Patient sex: M
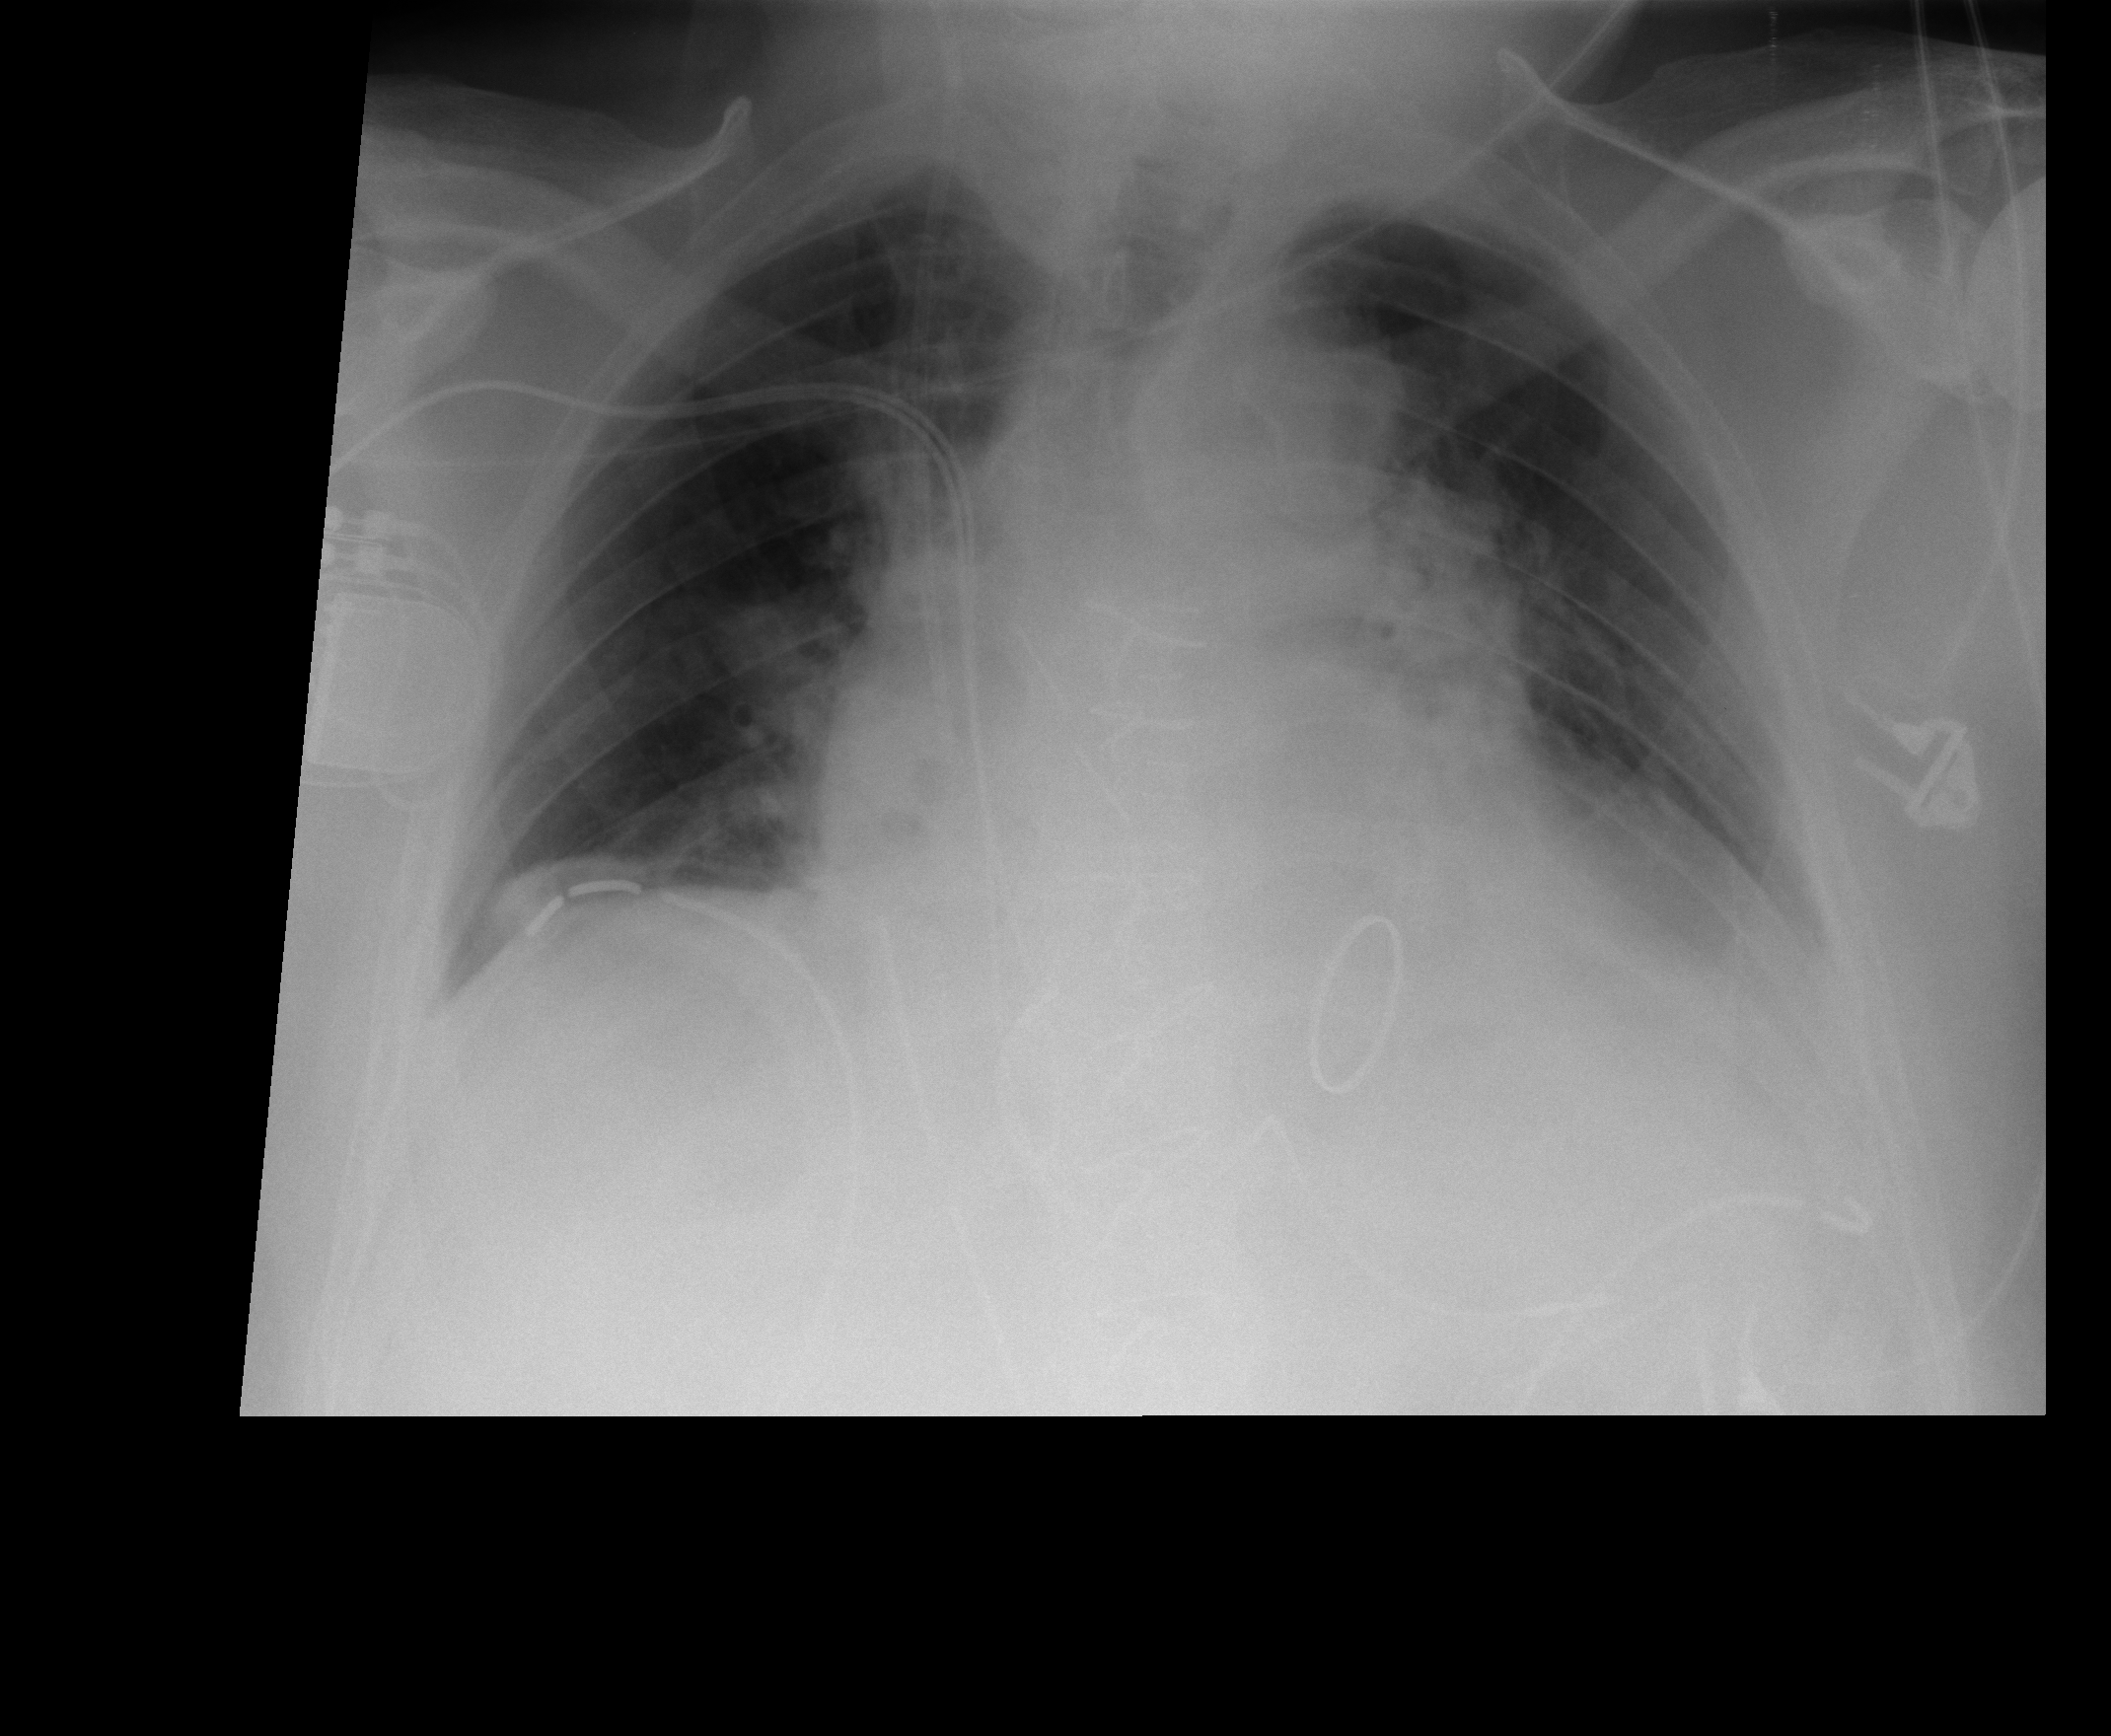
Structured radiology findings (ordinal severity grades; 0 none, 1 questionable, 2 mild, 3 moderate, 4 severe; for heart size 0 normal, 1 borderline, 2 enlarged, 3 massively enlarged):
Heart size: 3
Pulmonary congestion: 2
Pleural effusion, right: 0
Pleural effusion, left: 2
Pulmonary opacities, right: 0
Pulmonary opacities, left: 0
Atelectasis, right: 2
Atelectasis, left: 2